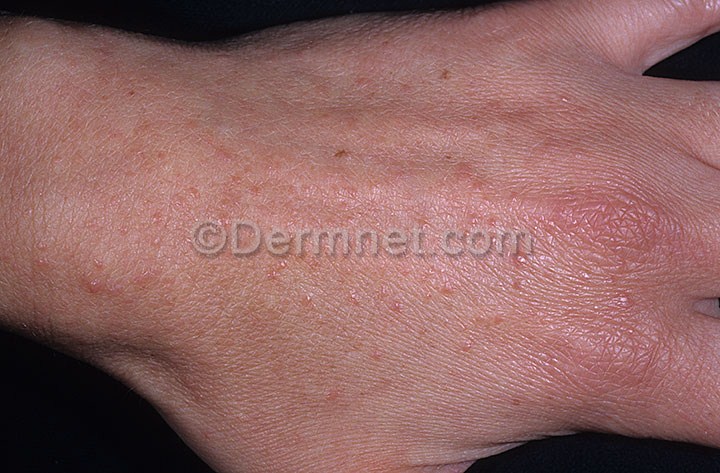
Disease: Light Diseases and Disorders of Pigmentation